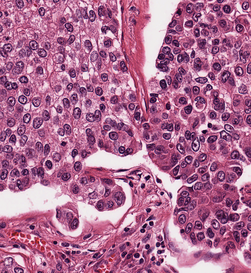
Tumor epithelial tissue: yes
Tumor-associated stroma tissue: yes
Normal tissue: no